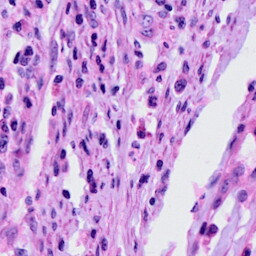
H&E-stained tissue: Cervix